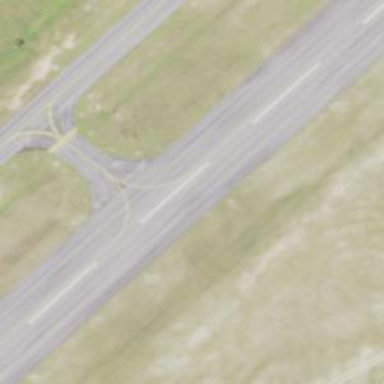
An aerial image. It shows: Runway surface made of asphalt at airport.